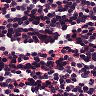
Metastatic tissue present: no